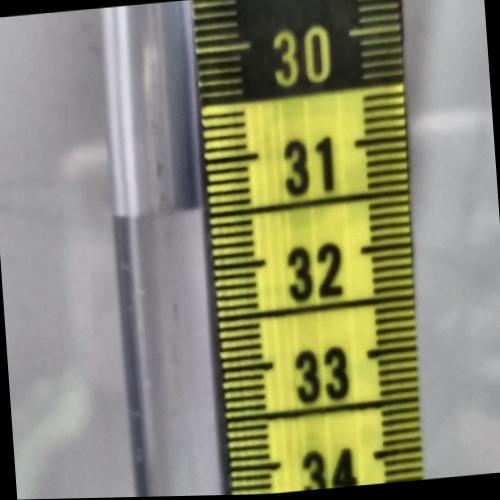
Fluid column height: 31.4 cm